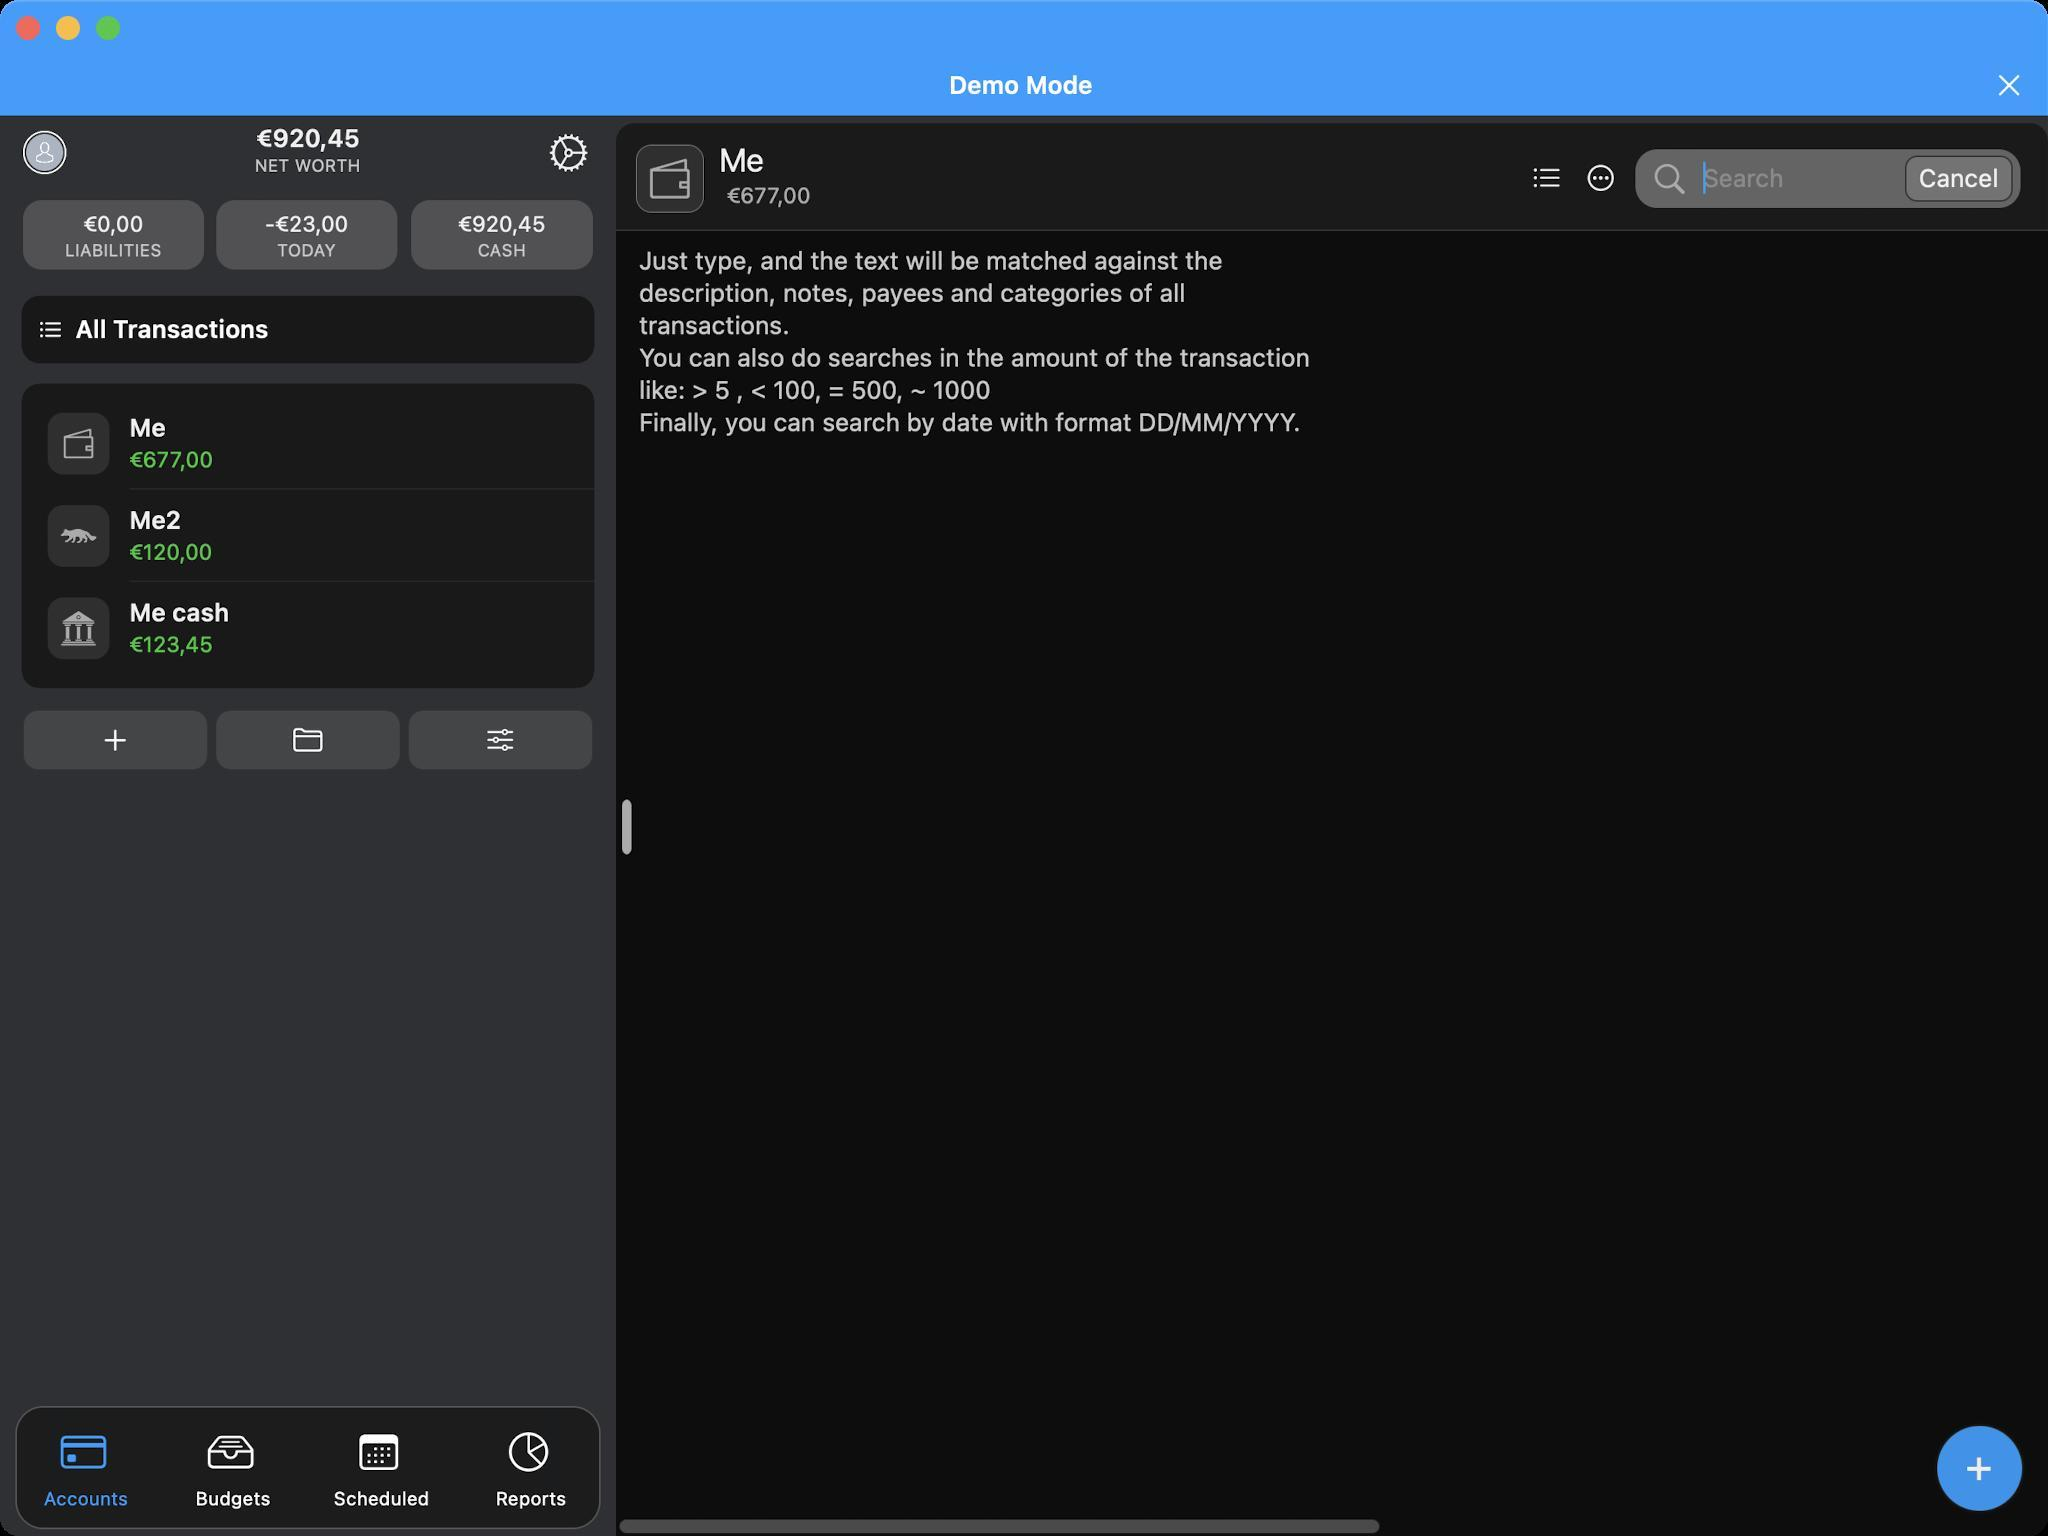
Accessibility tree:
{"name": "MoneyWiz", "role": "AXWindow", "description": null, "role_description": "standard window", "value": null, "position": "352.00;95.00", "size": "1024;768", "children": [{"name": null, "role": "AXGroup", "description": null, "role_description": "group", "value": null, "position": "0.00;0.00", "size": "1024;768", "children": [{"name": null, "role": "AXGroup", "description": null, "role_description": "group", "value": null, "position": "0.00;0.00", "size": "1024;768", "children": [{"name": null, "role": "AXGroup", "description": null, "role_description": "group", "value": null, "position": "0.00;0.00", "size": "1024;768", "children": [{"name": null, "role": "AXStaticText", "description": "Demo Mode", "role_description": "text", "value": null, "position": "159.77;34.65", "size": "701;16", "children": []}, {"name": null, "role": "AXButton", "description": "Close", "role_description": "button", "value": null, "position": "985.60;27.72", "size": "39;30", "children": []}, {"name": null, "role": "AXGroup", "description": null, "role_description": "table", "value": null, "position": "0.00;57.75", "size": "308;711", "children": [{"name": null, "role": "AXGroup", "description": null, "role_description": "group", "value": "", "position": "0.00;57.75", "size": "308;85", "children": [{"name": null, "role": "AXStaticText", "description": "€0,00, LIABILITIES, €920,45, NET WORTH, -€23,00, TODAY, €920,45, CASH", "role_description": "text", "value": "", "position": "0.00;57.75", "size": "308;85", "children": []}, {"name": null, "role": "AXButton", "description": "settings", "role_description": "button", "value": null, "position": "273.35;65.45", "size": "22;22", "children": []}, {"name": null, "role": "AXButton", "description": "avatar anonymous", "role_description": "button", "value": null, "position": "13.09;66.99", "size": "18;18", "children": []}]}, {"name": null, "role": "AXGroup", "description": null, "role_description": "group", "value": "", "position": "0.00;142.45", "size": "308;45", "children": [{"name": null, "role": "AXStaticText", "description": "All Transactions", "role_description": "text", "value": "", "position": "0.00;142.45", "size": "308;45", "children": []}]}, {"name": null, "role": "AXGroup", "description": null, "role_description": "group", "value": "", "position": "0.00;187.11", "size": "308;58", "children": [{"name": null, "role": "AXStaticText", "description": "Me, €677,00", "role_description": "text", "value": "", "position": "0.00;187.11", "size": "308;58", "children": []}]}, {"name": null, "role": "AXGroup", "description": null, "role_description": "group", "value": "", "position": "0.00;244.86", "size": "308;46", "children": [{"name": null, "role": "AXStaticText", "description": "Me2, €120,00", "role_description": "text", "value": "", "position": "0.00;244.86", "size": "308;46", "children": []}]}, {"name": null, "role": "AXGroup", "description": null, "role_description": "group", "value": "", "position": "0.00;291.06", "size": "308;58", "children": [{"name": null, "role": "AXStaticText", "description": "Me cash, €123,45", "role_description": "text", "value": "", "position": "0.00;291.06", "size": "308;58", "children": []}]}, {"name": null, "role": "AXGroup", "description": null, "role_description": "group", "value": "", "position": "0.00;348.81", "size": "308;42", "children": [{"name": null, "role": "AXButton", "description": "add", "role_description": "button", "value": null, "position": "11.55;354.97", "size": "92;30", "children": []}, {"name": null, "role": "AXButton", "description": "move", "role_description": "button", "value": null, "position": "107.80;354.97", "size": "92;30", "children": []}, {"name": null, "role": "AXButton", "description": "edit", "role_description": "button", "value": null, "position": "204.05;354.97", "size": "92;30", "children": []}]}]}, {"name": null, "role": "AXGroup", "description": null, "role_description": "group", "value": null, "position": "308.00;57.75", "size": "716;711", "children": [{"name": null, "role": "AXGroup", "description": null, "role_description": "group", "value": null, "position": "318.01;67.76", "size": "692;42", "children": [{"name": null, "role": "AXStaticText", "description": "Me", "role_description": "text", "value": null, "position": "359.59;70.84", "size": "77;18", "children": []}, {"name": null, "role": "AXButton", "description": "List", "role_description": "button", "value": null, "position": "763.84;79.31", "size": "19;19", "children": []}, {"name": null, "role": "AXButton", "description": "More", "role_description": "button", "value": null, "position": "790.79;79.31", "size": "19;19", "children": []}, {"name": null, "role": "AXGroup", "description": null, "role_description": "group", "value": null, "position": "825.44;77.77", "size": "181;23", "children": [{"name": null, "role": "AXTextField", "description": null, "role_description": "text field", "value": "", "position": "851.62;77.77", "size": "87;23", "children": []}, {"name": null, "role": "AXButton", "description": "Cancel", "role_description": "button", "value": null, "position": "952.49;77.77", "size": "54;23", "children": []}]}, {"name": null, "role": "AXStaticText", "description": "€677,00", "role_description": "text", "value": null, "position": "363.44;90.86", "size": "160;13", "children": []}]}, {"name": null, "role": "AXGroup", "description": null, "role_description": "group", "value": null, "position": "308.00;115.50", "size": "716;653", "children": [{"name": null, "role": "AXButton", "description": "Just type, and the text will be matched against the description, notes, payees and categories of all transactions. You can also do searches in the amount of the transaction like: > 5 , < 100, = 500, ~ 1000 Finally, you can search by date with format DD/MM/YYYY.", "role_description": "button", "value": null, "position": "308.00;115.50", "size": "370;203", "children": []}]}, {"name": null, "role": "AXButton", "description": null, "role_description": "button", "value": null, "position": "308.00;386.54", "size": "19;54", "children": []}, {"name": null, "role": "AXButton", "description": null, "role_description": "button", "value": null, "position": "311.08;399.63", "size": "5;28", "children": []}, {"name": null, "role": "AXButton", "description": "+", "role_description": "button", "value": null, "position": "968.66;713.02", "size": "42;42", "children": []}]}, {"name": null, "role": "AXButton", "description": null, "role_description": "button", "value": null, "position": "8.47;703.01", "size": "69;62", "children": []}, {"name": null, "role": "AXButton", "description": "card", "role_description": "button", "value": null, "position": "8.47;710.71", "size": "69;31", "children": []}, {"name": null, "role": "AXButton", "description": null, "role_description": "button", "value": null, "position": "77.00;703.01", "size": "69;62", "children": []}, {"name": null, "role": "AXButton", "description": "Inbox Full", "role_description": "button", "value": null, "position": "82.00;710.71", "size": "69;31", "children": []}, {"name": null, "role": "AXButton", "description": null, "role_description": "button", "value": null, "position": "146.30;703.01", "size": "69;62", "children": []}, {"name": null, "role": "AXButton", "description": "calendar", "role_description": "button", "value": null, "position": "156.31;710.71", "size": "69;31", "children": []}, {"name": null, "role": "AXButton", "description": null, "role_description": "button", "value": null, "position": "215.60;703.01", "size": "69;62", "children": []}, {"name": null, "role": "AXButton", "description": "chart pie", "role_description": "button", "value": null, "position": "231.00;710.71", "size": "69;31", "children": []}, {"name": null, "role": "AXStaticText", "description": "Accounts", "role_description": "text", "value": null, "position": "8.47;741.51", "size": "69;15", "children": []}, {"name": null, "role": "AXStaticText", "description": "Budgets", "role_description": "text", "value": null, "position": "82.00;741.51", "size": "69;15", "children": []}, {"name": null, "role": "AXStaticText", "description": "Scheduled", "role_description": "text", "value": null, "position": "156.31;741.51", "size": "69;15", "children": []}, {"name": null, "role": "AXStaticText", "description": "Reports", "role_description": "text", "value": null, "position": "231.00;741.51", "size": "69;15", "children": []}]}]}]}, {"name": null, "role": "AXButton", "description": null, "role_description": "close button", "value": null, "position": "7.00;6.00", "size": "14;16", "children": []}, {"name": null, "role": "AXButton", "description": null, "role_description": "full screen button", "value": null, "position": "47.00;6.00", "size": "14;16", "children": [{"name": null, "role": "AXGroup", "description": null, "role_description": "group", "value": null, "position": "47.00;6.00", "size": "14;16", "children": [{"name": null, "role": "AXGroup", "description": null, "role_description": "group", "value": null, "position": "47.00;6.00", "size": "14;16", "children": []}]}]}, {"name": null, "role": "AXButton", "description": null, "role_description": "minimize button", "value": null, "position": "27.00;6.00", "size": "14;16", "children": []}]}